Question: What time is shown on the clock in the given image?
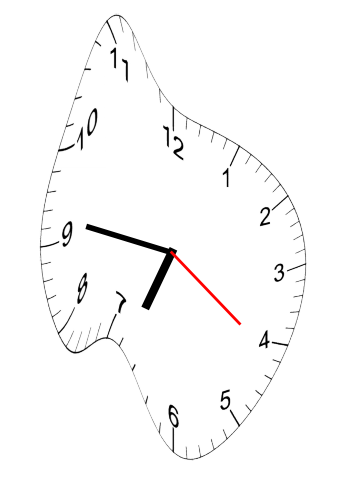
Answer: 06:46:21